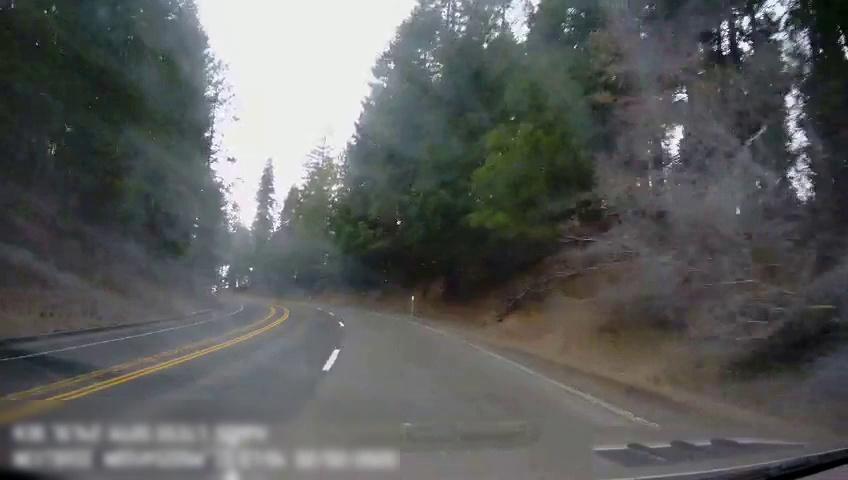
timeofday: Day
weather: Cloudy
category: Drivable Space
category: Lanes | Opposite Lane
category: Lanes | Opposite Lane
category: Lanes | Alternate Lane
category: Lanes | Current Lane
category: Lanes | Current Lane